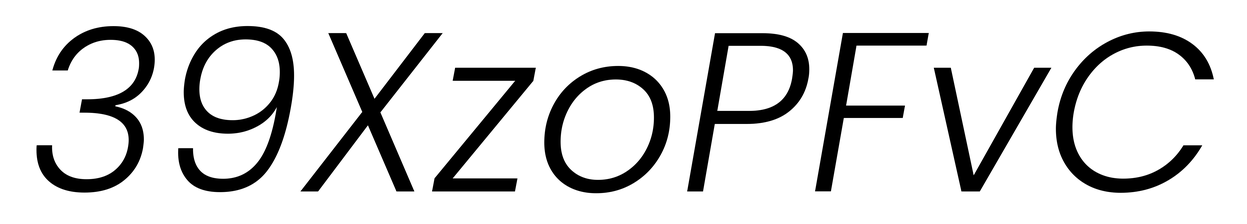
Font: Poppins-LightItalic